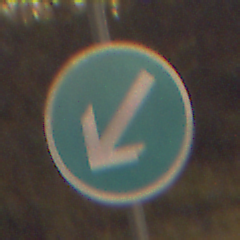
Verkehrszeichen: VorgeschriebeneVorbeifahrtLinks
Umgebung: Outdoor, Nature
Tageszeit: Night
Wetter: Clear
Licht: Natural
Jahreszeit: NotSpecified
Kontrast: LowContrast